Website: bh-photo
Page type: gifting
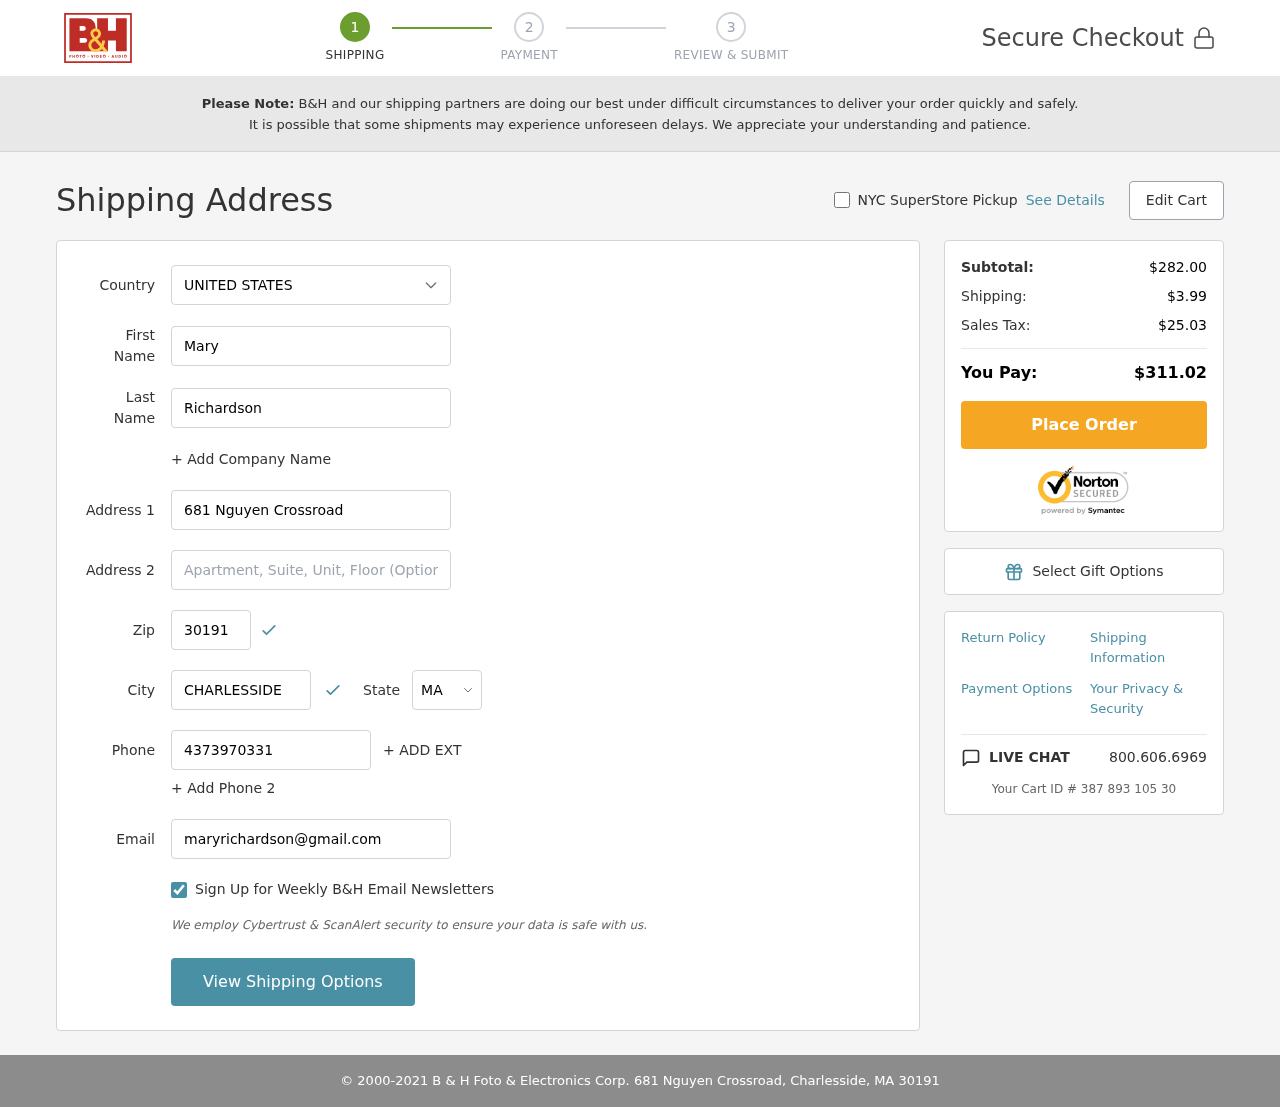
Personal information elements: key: PII_CITY
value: Charlesside
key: PII_COUNTRY
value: United States
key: PII_EMAIL
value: maryrichardson@gmail.com
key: PII_FIRSTNAME
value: Mary
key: PII_LASTNAME
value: Richardson
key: PII_PHONE
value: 4373970331
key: PII_POSTCODE
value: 30191
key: PII_STATE_ABBR
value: MA
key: PII_STREET
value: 681 Nguyen Crossroad
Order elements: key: ORDER_SUBTOTAL
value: $282.00
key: ORDER_SHIPPING_COST
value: $3.99
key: ORDER_TAX
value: $25.03
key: ORDER_TOTAL
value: $311.02
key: ORDER_ID
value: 387 893 105 30